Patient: sex F, age 35
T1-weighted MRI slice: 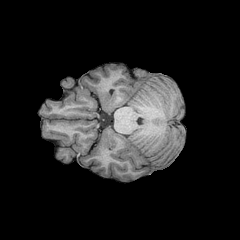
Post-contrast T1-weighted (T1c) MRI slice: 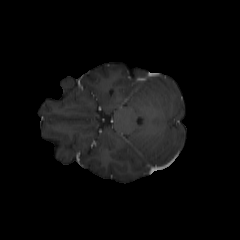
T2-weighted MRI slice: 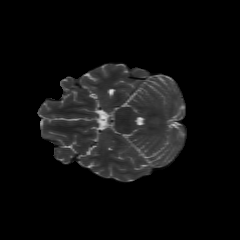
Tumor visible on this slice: no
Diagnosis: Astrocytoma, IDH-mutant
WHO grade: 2